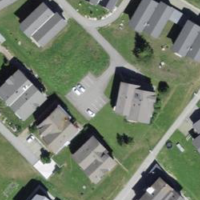
EUNIS habitat code: 55
Species observed at this site:
Echium vulgare
Dactylorhiza sambucina